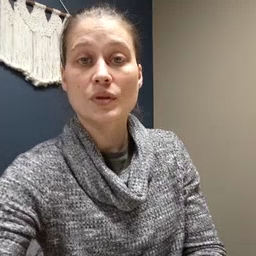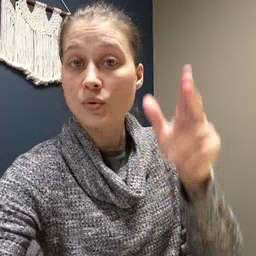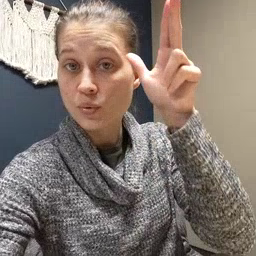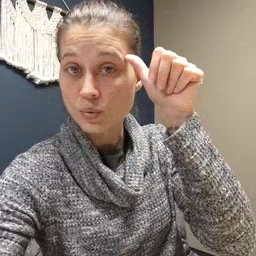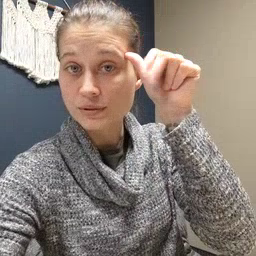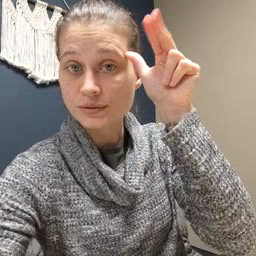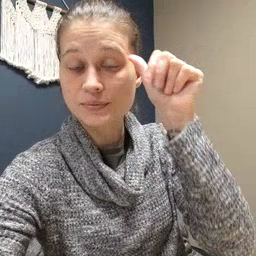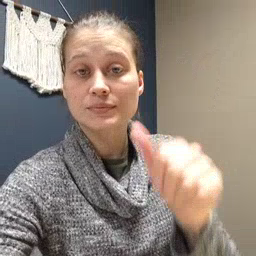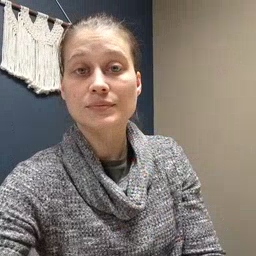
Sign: horse